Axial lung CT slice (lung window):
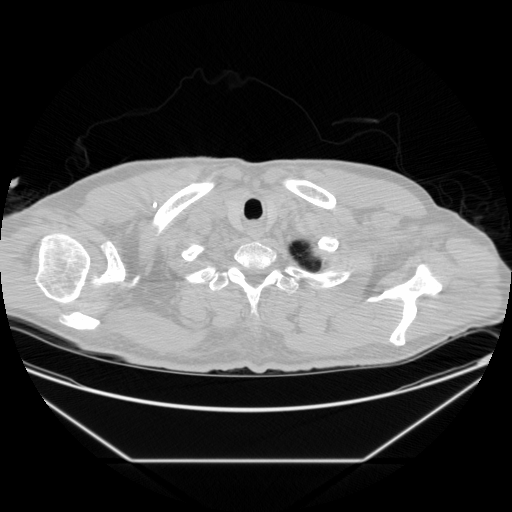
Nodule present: no